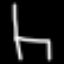
Label: chair